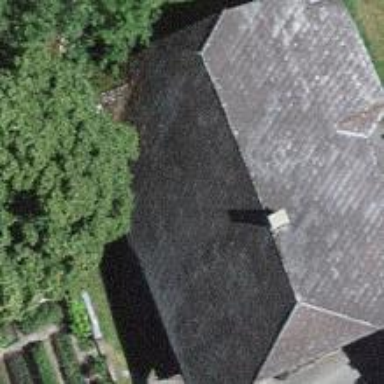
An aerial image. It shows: Farm building.